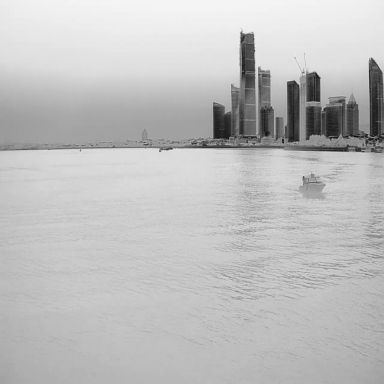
There is a canoe in the infrared image.